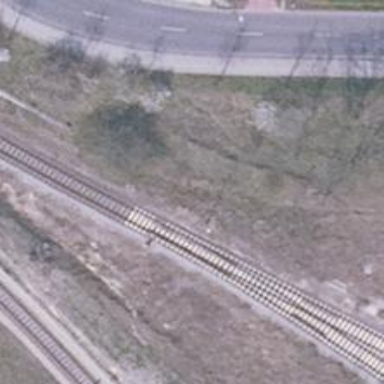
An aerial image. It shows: Railway switch.